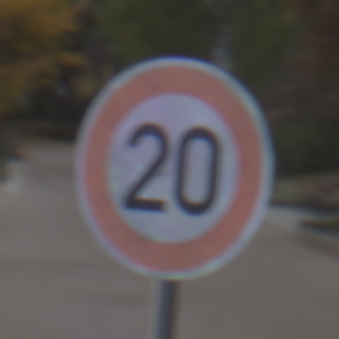
Verkehrszeichen: Geschwindigkeit20
Umgebung: Outdoor, Urban
Tageszeit: MorningAfternoon
Wetter: Overcast
Licht: Natural
Jahreszeit: NotSpecified
Kontrast: LowContrast